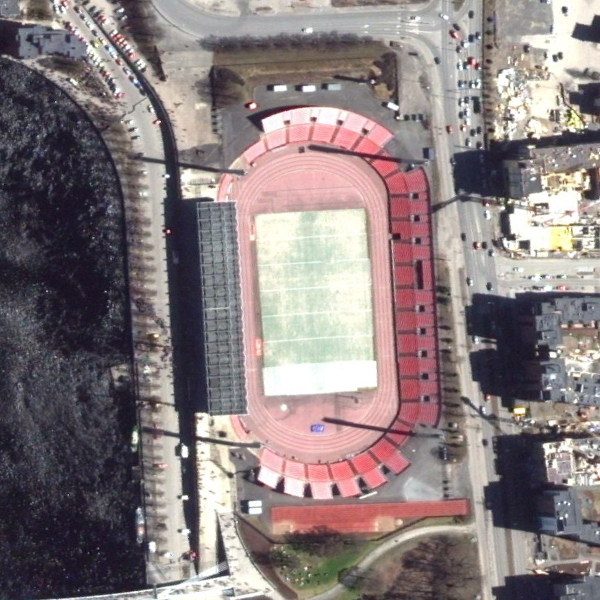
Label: Stadium